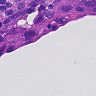
Metastatic tissue present: yes